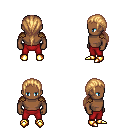
a pixel art fantasy rpg character, male body template, human, dark skin, leather shoulder armor, red pants, light blonde ponytail hairstyle, gold boots, four views (front, back, left, right), 2x2 character sprite sheet, small pixel art, hard edges, no anti-aliasing